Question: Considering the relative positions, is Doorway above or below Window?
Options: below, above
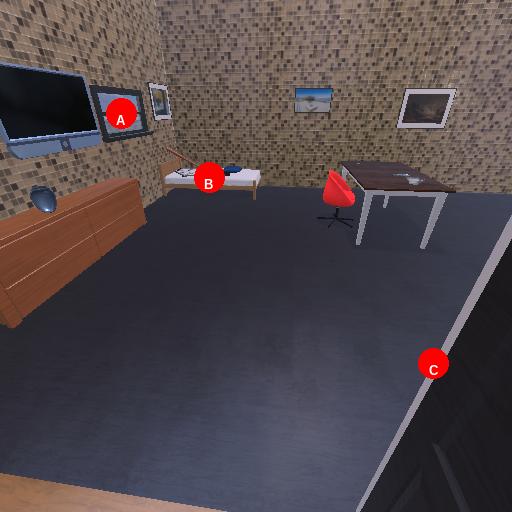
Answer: below